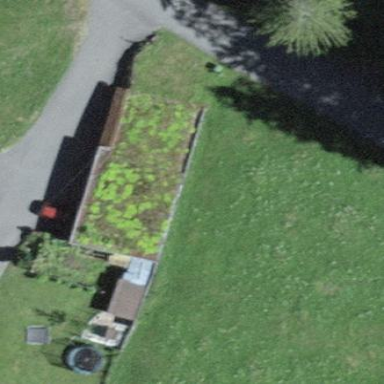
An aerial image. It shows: Garage.